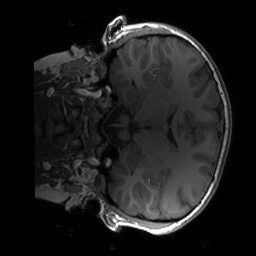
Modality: T1w
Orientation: coronal
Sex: male
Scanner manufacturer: siemens
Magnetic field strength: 3 T
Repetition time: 1.9 s
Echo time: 0.00243 s